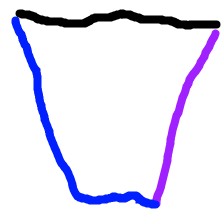
Shape: trapezoid